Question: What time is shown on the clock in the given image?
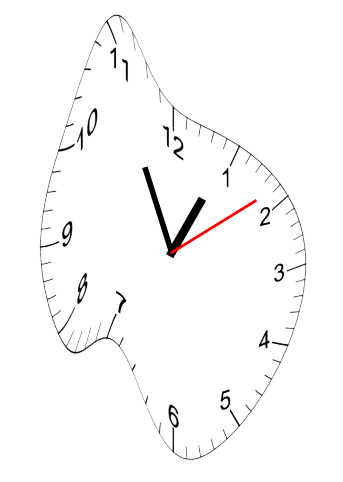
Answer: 12:55:09